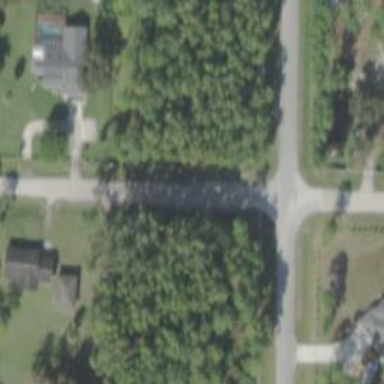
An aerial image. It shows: Road with stop sign.